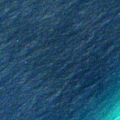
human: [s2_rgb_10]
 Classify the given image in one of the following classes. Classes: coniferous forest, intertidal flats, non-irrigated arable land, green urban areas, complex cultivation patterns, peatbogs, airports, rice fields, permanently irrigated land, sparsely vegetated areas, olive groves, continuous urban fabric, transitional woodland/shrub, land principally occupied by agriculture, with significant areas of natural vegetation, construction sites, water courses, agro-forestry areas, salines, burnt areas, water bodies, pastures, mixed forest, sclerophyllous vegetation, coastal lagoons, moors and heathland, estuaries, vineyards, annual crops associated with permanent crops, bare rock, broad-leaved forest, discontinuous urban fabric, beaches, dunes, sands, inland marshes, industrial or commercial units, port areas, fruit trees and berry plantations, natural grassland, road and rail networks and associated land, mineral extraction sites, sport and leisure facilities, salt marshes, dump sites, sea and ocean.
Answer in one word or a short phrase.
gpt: sea and ocean